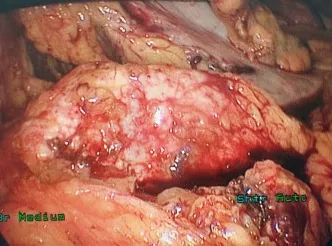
The ectopic SPT surrounded the SMA outside the pancreas.
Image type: endoscopy (gi_endoscopy)